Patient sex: F
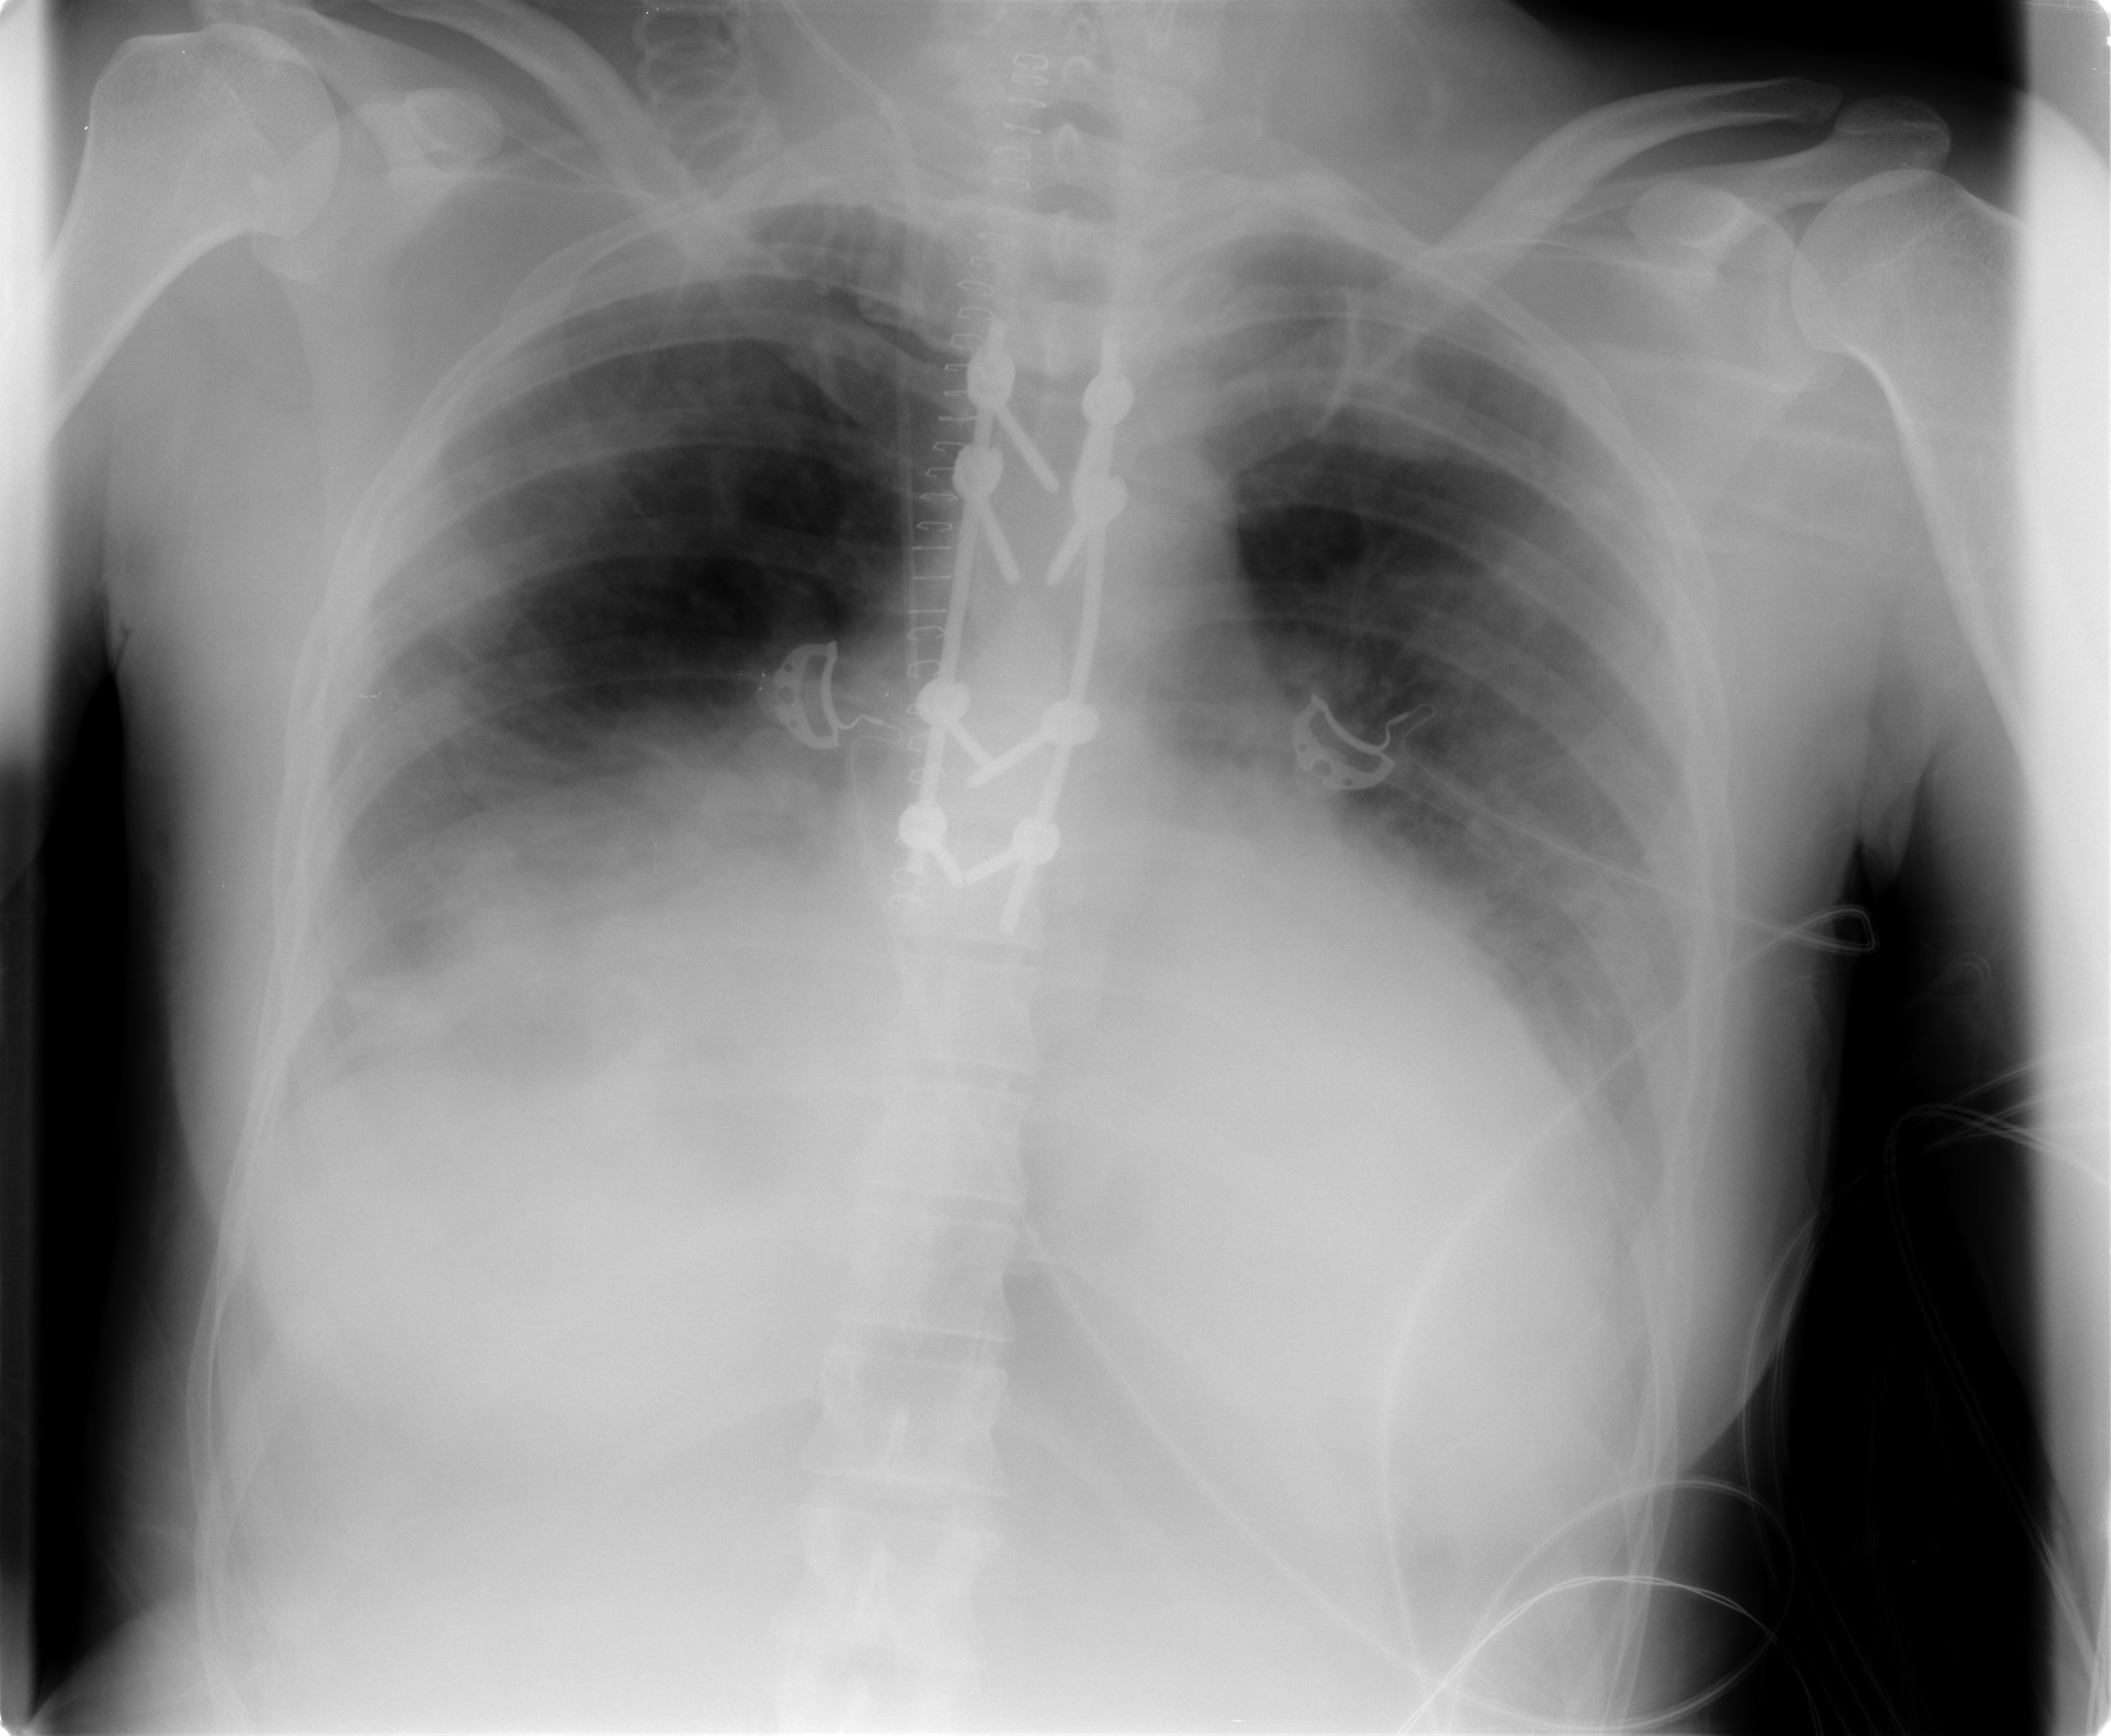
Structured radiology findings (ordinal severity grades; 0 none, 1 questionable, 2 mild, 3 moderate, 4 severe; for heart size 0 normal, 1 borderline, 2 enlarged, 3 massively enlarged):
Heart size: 0
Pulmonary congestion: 1
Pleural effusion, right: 0
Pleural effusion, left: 1
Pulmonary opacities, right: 2
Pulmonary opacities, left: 0
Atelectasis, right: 2
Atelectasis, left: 2